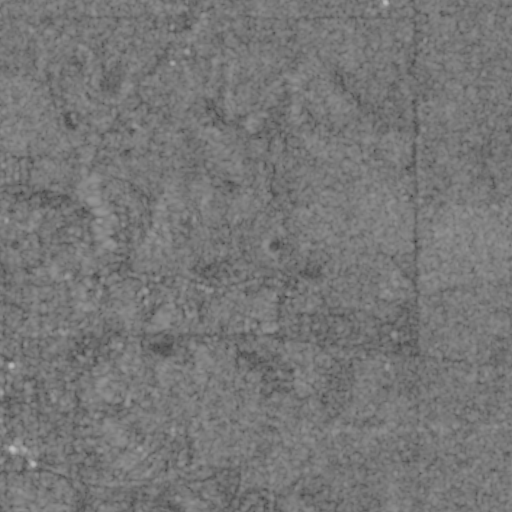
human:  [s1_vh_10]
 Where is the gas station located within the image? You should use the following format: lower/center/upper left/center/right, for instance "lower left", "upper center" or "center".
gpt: The gas station is located in the lower left of the image.
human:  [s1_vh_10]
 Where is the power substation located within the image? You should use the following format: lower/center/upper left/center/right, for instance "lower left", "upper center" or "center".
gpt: The power substation is located in the center left of the image.
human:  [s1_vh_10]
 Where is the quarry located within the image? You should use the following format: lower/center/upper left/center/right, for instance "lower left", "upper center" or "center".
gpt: The quarry is located in the center of the image.
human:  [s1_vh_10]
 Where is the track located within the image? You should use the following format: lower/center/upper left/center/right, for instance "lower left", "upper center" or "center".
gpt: The track is located in the lower left of the image.
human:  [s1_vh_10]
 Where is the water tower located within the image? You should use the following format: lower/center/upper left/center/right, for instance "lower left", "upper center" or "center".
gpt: The water tower is located in the center of the image.
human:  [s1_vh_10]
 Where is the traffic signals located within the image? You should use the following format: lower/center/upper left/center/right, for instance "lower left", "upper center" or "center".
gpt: The traffic signals is located in the center left of the image.
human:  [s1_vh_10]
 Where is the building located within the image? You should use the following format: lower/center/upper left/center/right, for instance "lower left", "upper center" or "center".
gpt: There is no building in the image.

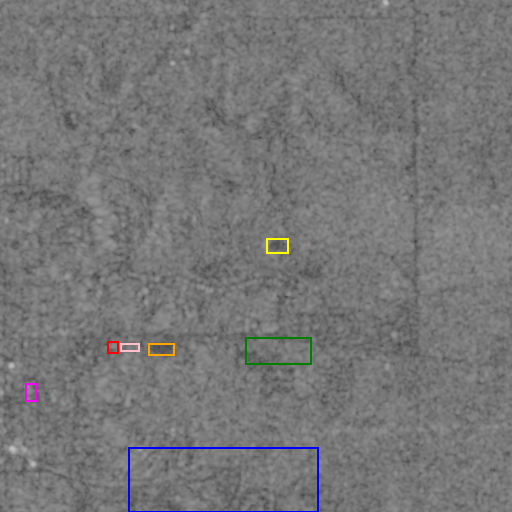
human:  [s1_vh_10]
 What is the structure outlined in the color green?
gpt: The structure outlined in green is a crop field.
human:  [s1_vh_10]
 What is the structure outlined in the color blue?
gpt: The structure outlined in blue is a park.
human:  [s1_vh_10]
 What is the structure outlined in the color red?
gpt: The structure outlined in red is a parking lot.
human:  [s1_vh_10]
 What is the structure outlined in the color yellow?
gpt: The structure outlined in yellow is a quarry.
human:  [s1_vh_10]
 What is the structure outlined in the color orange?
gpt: The structure outlined in orange is a track.
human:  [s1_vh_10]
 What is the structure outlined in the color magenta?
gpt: The structure outlined in magenta is a building.
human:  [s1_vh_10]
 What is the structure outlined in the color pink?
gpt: The structure outlined in pink is a building.
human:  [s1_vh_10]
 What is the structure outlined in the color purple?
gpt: There is no purple outline.